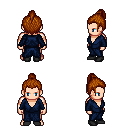
a pixel art fantasy rpg character, male body template, human, light skin, blue robe, gold greaves, brunette short topknot hairstyle, black shoes, four views (front, back, left, right), 2x2 character sprite sheet, small pixel art, hard edges, no anti-aliasing